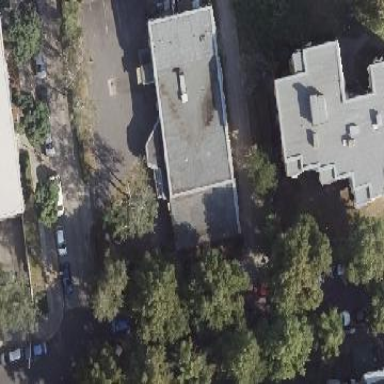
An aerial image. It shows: Flat-roofed building with tar paper roofing material.